Question: Based on my observations since having this issue: I feel like the issue is either dealing with...
- -
---
I have successfully ran the sample at <URL>.
My issue deals with the 2 Activities...ServerAuthCodeActivity and IdTokenActivity.
I went through the process of creating the 'google-services.json' file and placed it in the correct spot. When I ran the app, I was able to successfully use 2 of the 4 provided Activities...
- - - -
The first 2 examples work very well; 'null'
Before I could run the app, I noticed I needed to provide a 'server_client_id' in 'strings.xml'. I seen that the 'google-services.json' had an OAuth client id that matched the requirements (ending in 'apps.googleusercontent.com'), and placed that client id in the 'strings.xml' file. Note: I tried to create an Android OAuth Client ID in the 'Google Developer Console', but it stated that I already had an OAuth Client ID for that project / package. So I figured the 'google-services.json' file's client id was correct.
Here is my 'google-services.json' file (condensed)
'''
{
"project_info": {
...
},
"client": [
{
"client_info": {
...
},
"oauth_client": [
{
"client_id": "*****.apps.googleusercontent.com", // HERE
...
}
],
...
}
],
...
}
'''
Here is the result of the Authentication code after signing in

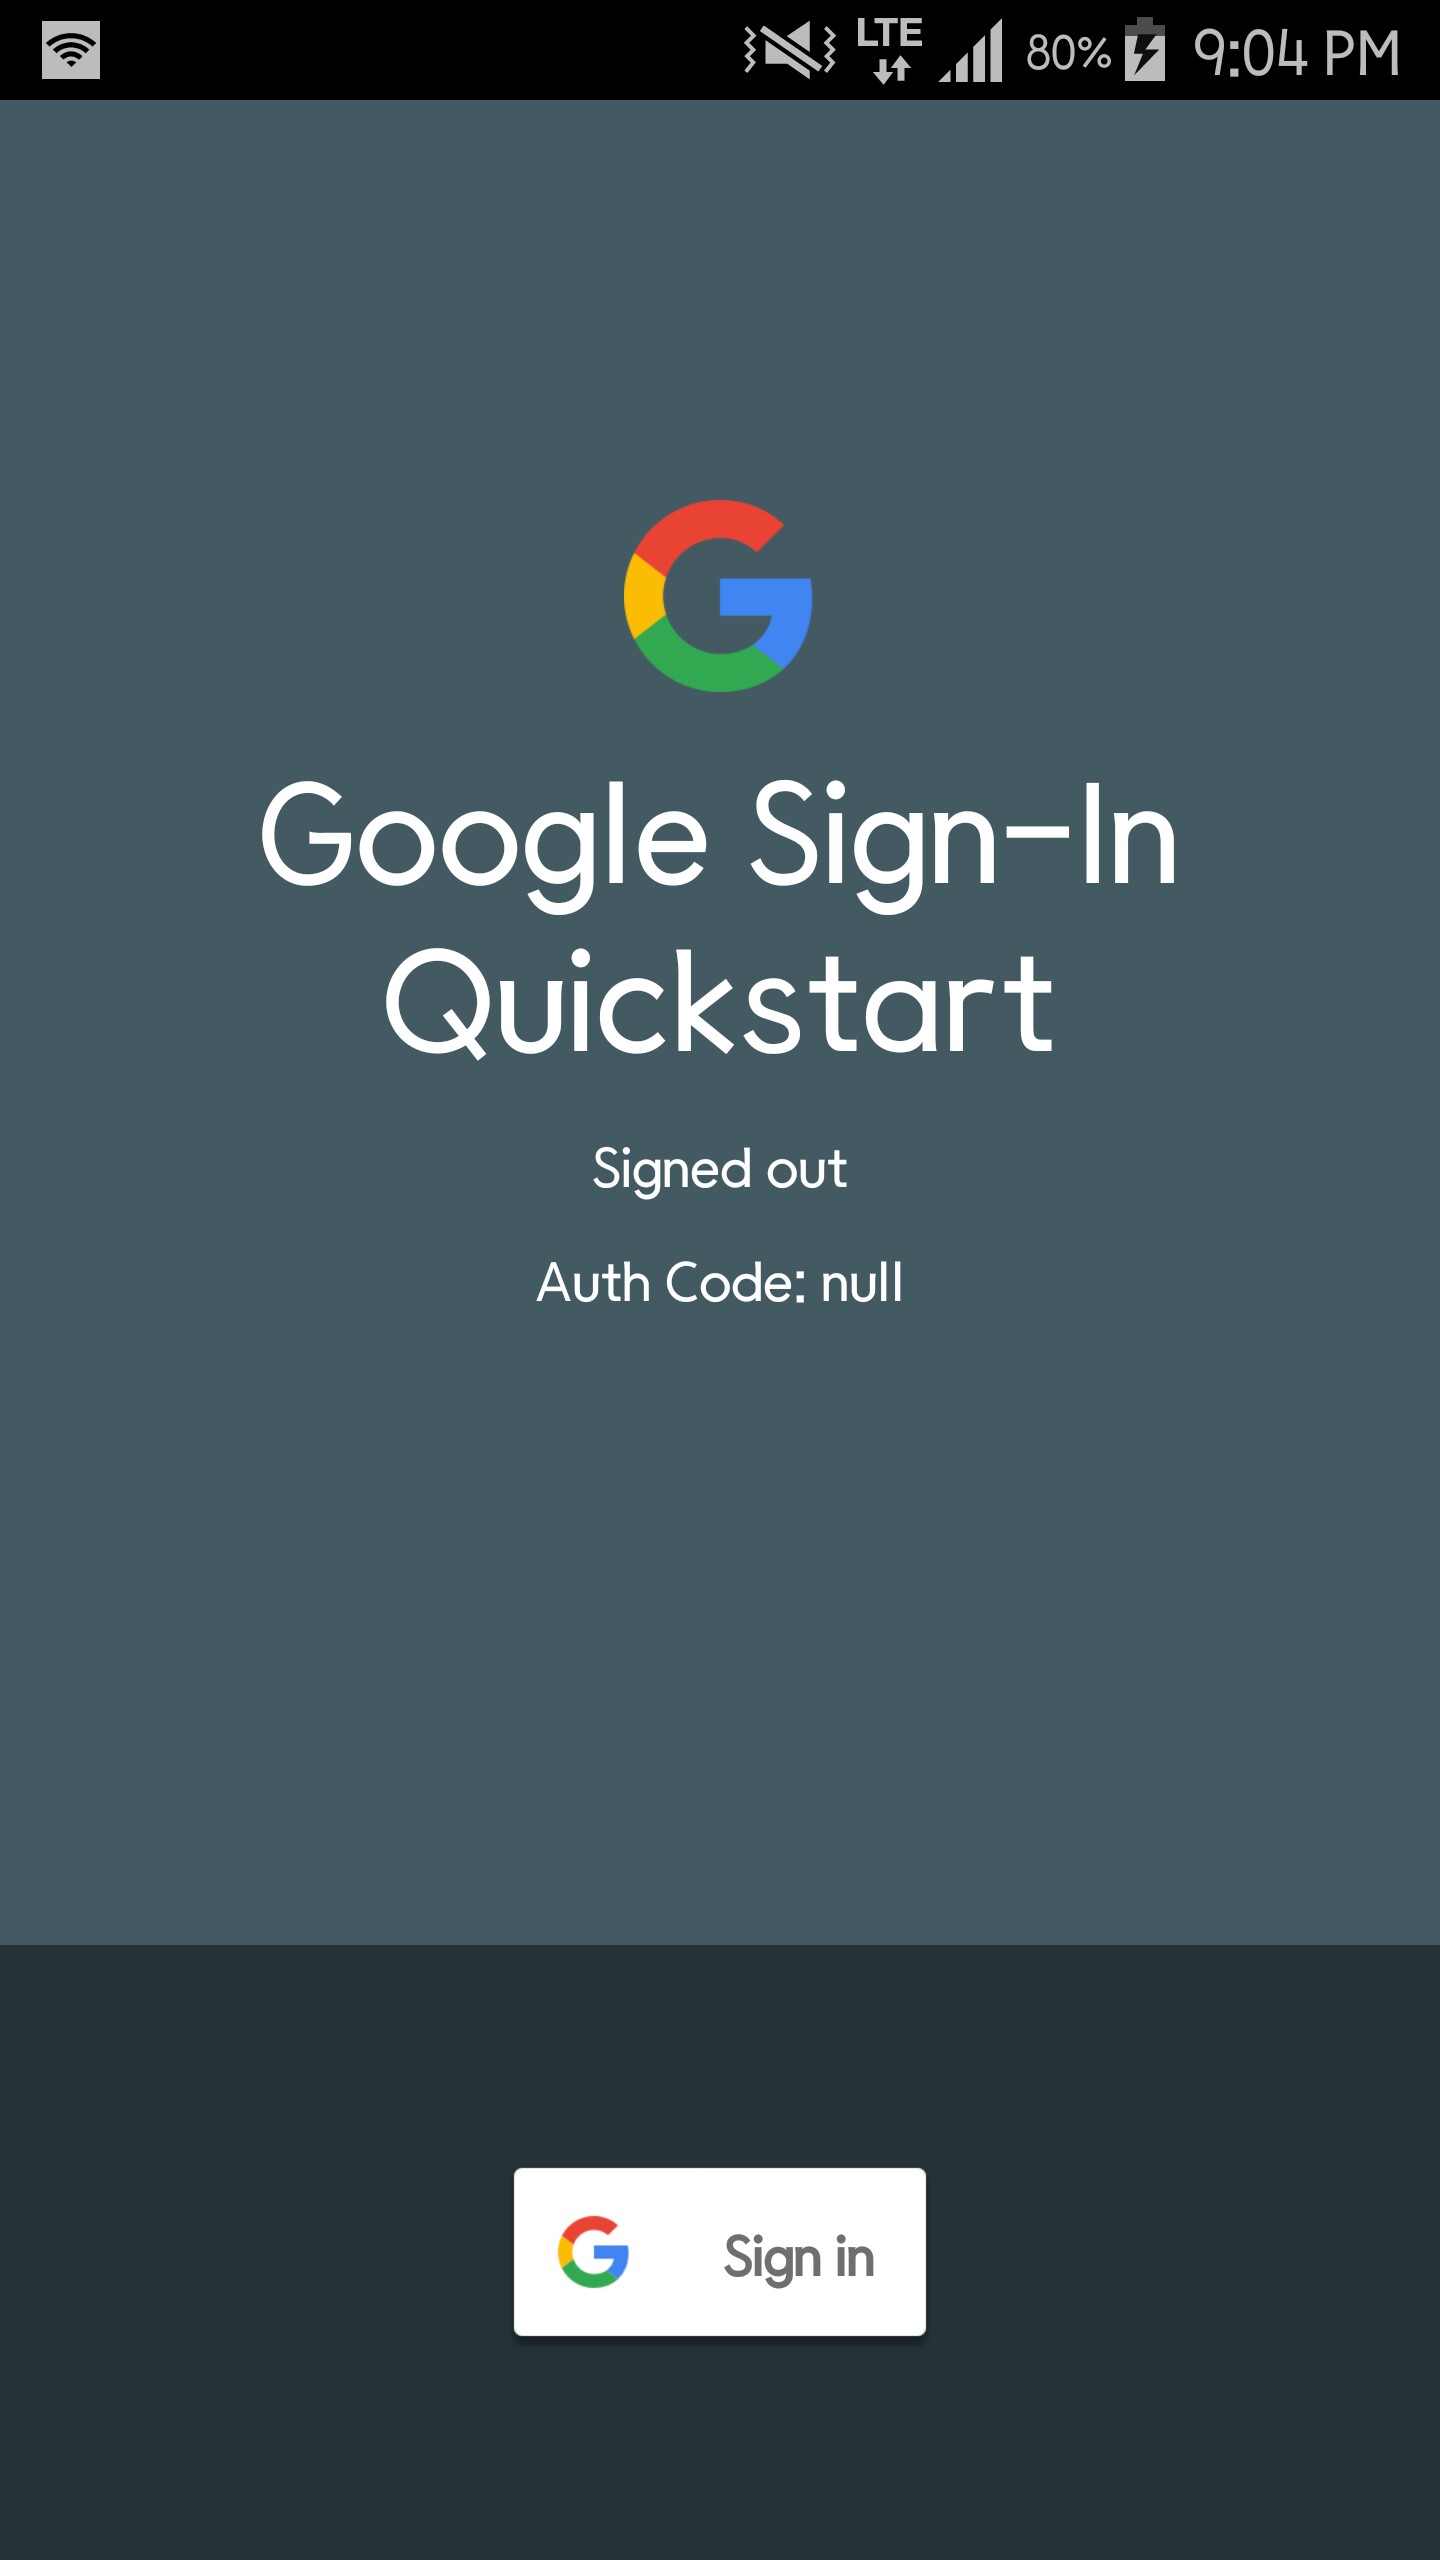
Answer: I don't know exactly why I ran into this problem; however, I did end up solving the issue.
It is something I thought was true, but after running into this issue, I questioned that idea. I got in contact with an Android Developer Relations person, and they confirmed this fact.
Second, that person also gave me the following link, <URL>. I told them that I DID follow that link, so I decided that there was some issue I had in the Developer Console that was causing this issue and that a creating a new Project was my best option.
## Solution
Based what I said, if you followed the link above and you are having this issue, then I would suggest just creating a and trying your luck again. This is just a sample project, so the amount of setup is small given the fact you already did it once.